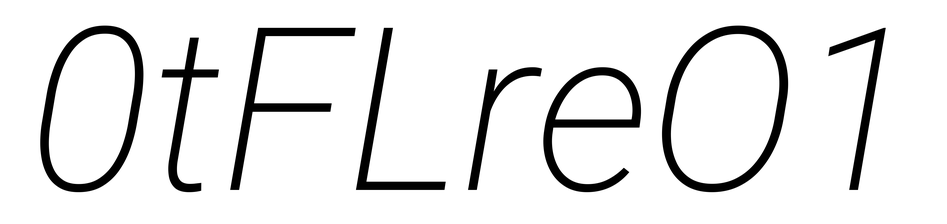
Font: Roboto-Italic_ExtraLight_Italic